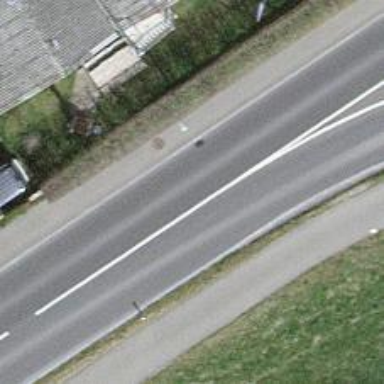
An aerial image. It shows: Tertiary road.